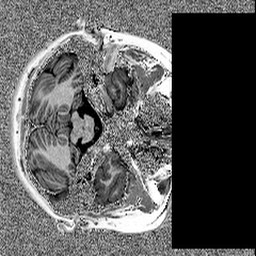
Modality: MP2RAGE
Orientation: axial
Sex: female